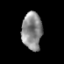
Tissue: prostate
Cell type: Epithelial cells
Senescence score: 0.2518
Nuclear area (px): 747
Mean DAPI intensity: 137.493